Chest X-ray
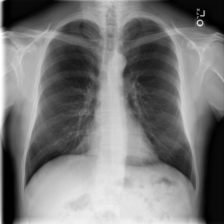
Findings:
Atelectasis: negative
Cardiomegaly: negative
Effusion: negative
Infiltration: negative
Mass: negative
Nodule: negative
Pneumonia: negative
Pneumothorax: negative
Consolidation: negative
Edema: negative
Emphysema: negative
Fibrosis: negative
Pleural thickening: negative
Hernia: negative